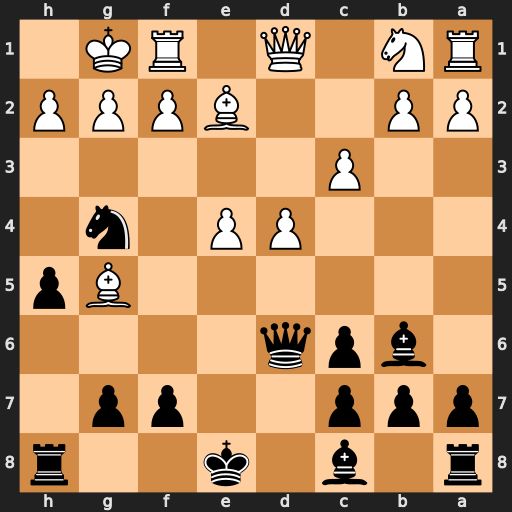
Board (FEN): r1b1k2r/ppp2pp1/1bpq4/6Bp/3PP1n1/2P5/PP2BPPP/RN1Q1RK1
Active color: b
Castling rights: kq
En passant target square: -
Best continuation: Qxh2#